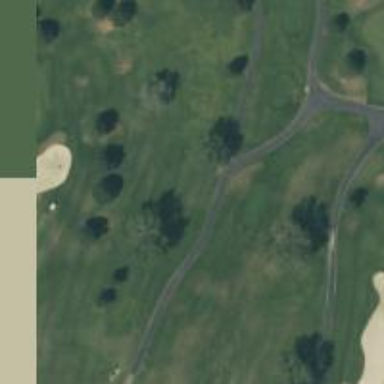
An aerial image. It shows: Path for golf carts.